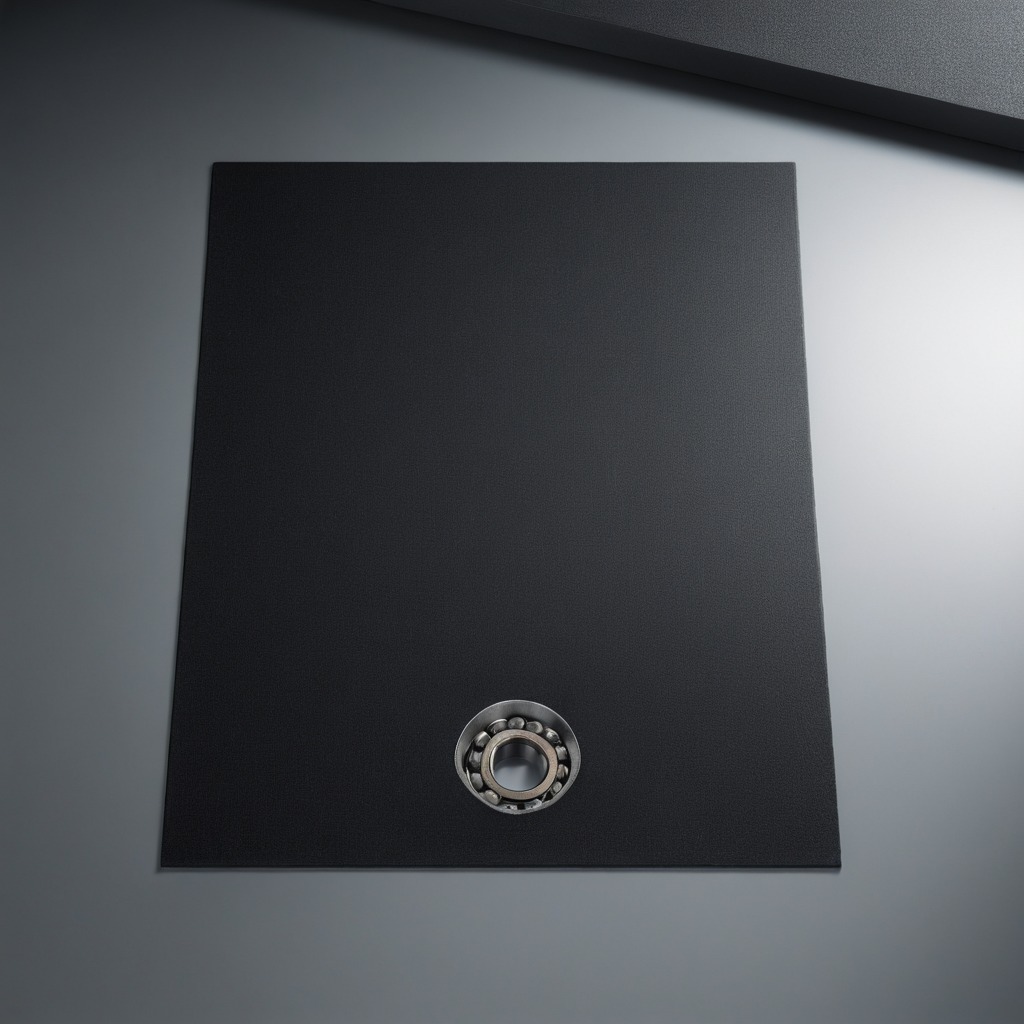
A metal ball bearing lies on the clean granite tabletop covered with a black rubber mat inside a workshop under bright overhead lighting crisp shadows high clarity worn but beneath the mat